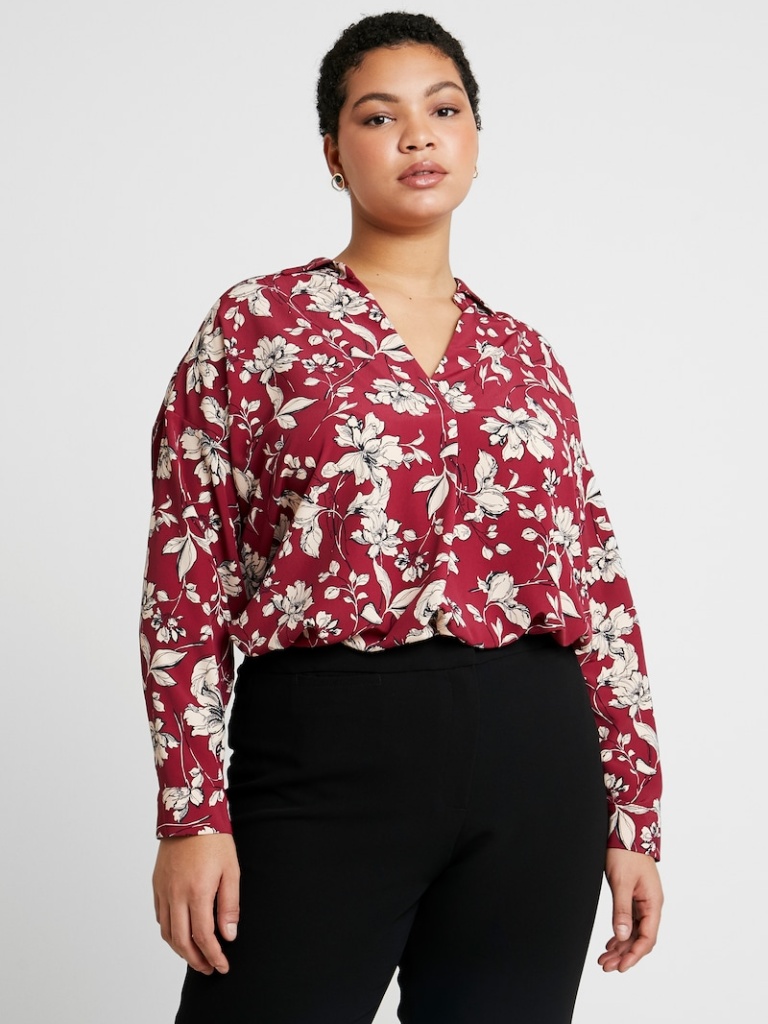
cotton relaxed a long-sleeved with the sleeves down hip length French Tucked collared blouse